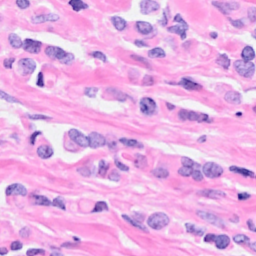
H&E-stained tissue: Breast